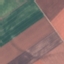
Land use / land cover class: AnnualCrop